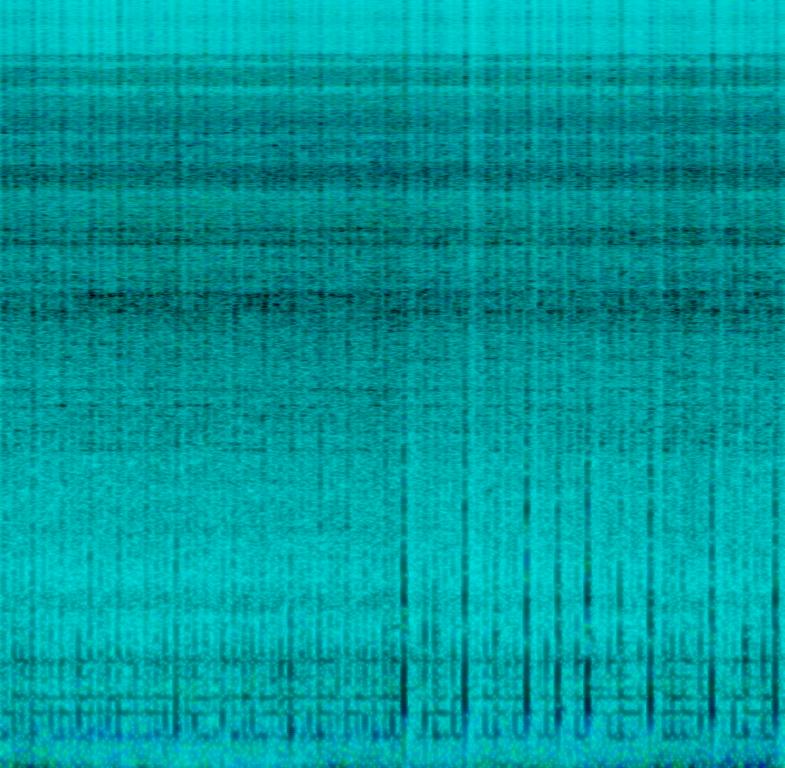
This audio contains someone playing a complex and fast rhythm on the tambourine. Also playing percussive. This song may be playing at a traditional ceremony.